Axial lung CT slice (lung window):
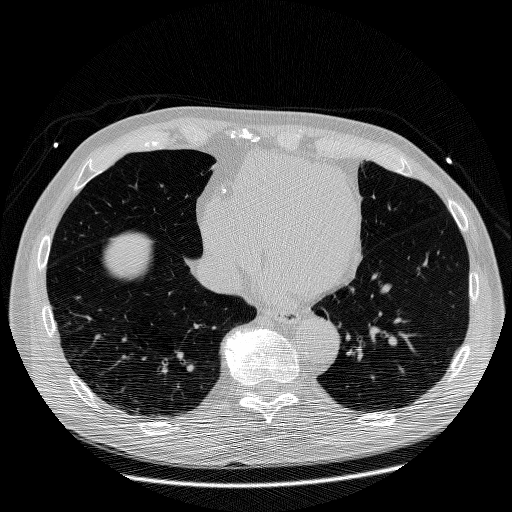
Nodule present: no